Field crop: maize
Growth stage: 2
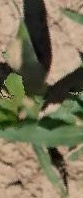
Species: maize